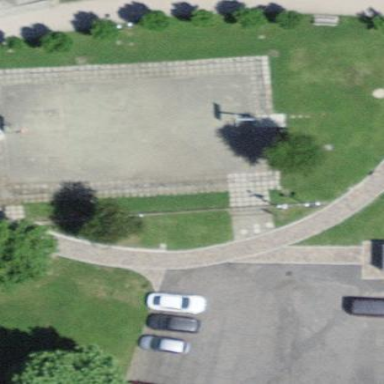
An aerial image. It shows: Basketball court with asphalt surface.